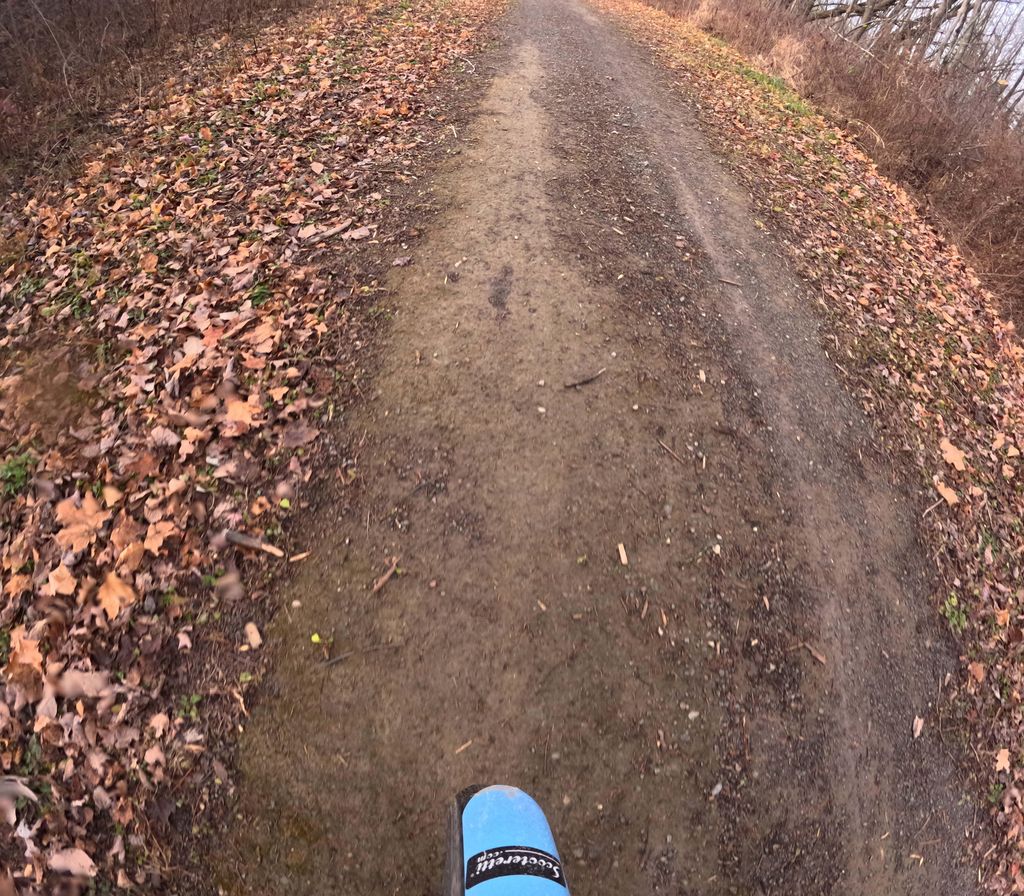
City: ottawa-gatineau